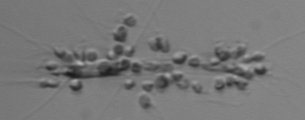
Label: Chaetoceros_didymus_TAG_external_flagellate